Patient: sex M, age 30
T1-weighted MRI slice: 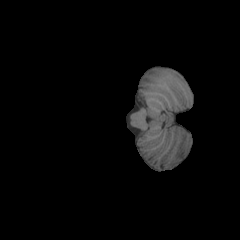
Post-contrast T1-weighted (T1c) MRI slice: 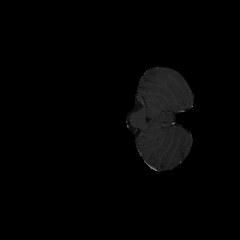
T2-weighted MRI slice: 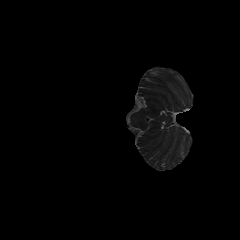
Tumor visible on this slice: no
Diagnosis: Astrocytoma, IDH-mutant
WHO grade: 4